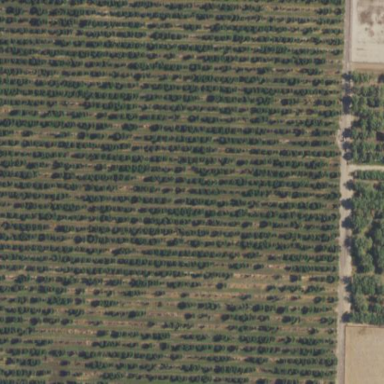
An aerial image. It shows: Orchard filled with plum trees.